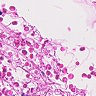
Metastatic tissue present: no